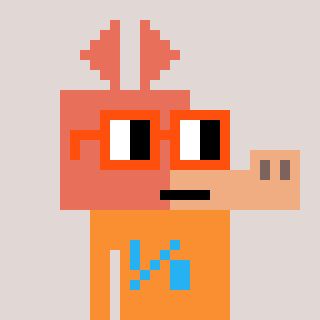
a pixel art character with square orange glasses, a aardvark-shaped head and a orange-colored body on a warm background